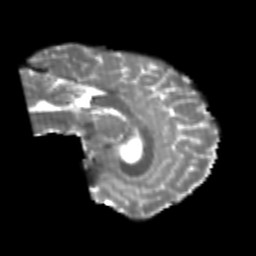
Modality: T2w
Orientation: sagittal
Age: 23
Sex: male
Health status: healthy
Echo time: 0.074 s